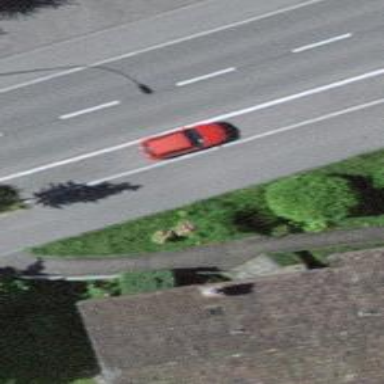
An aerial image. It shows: Street side parking area.